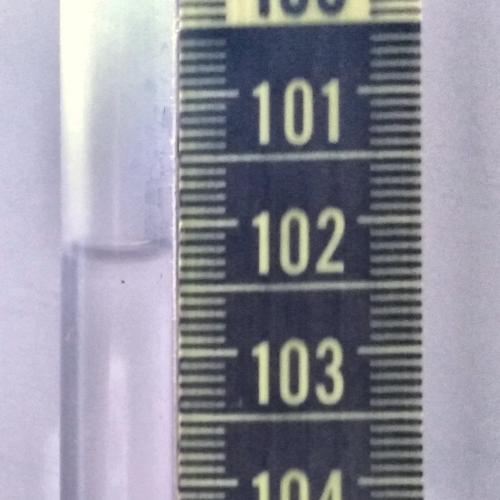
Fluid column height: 102.2 cm